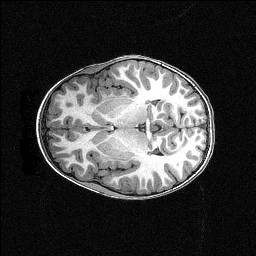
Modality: T1w
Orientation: axial
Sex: female